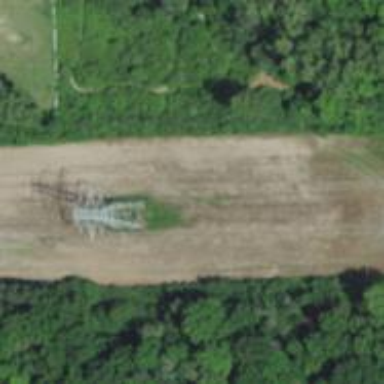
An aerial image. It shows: Power tower.